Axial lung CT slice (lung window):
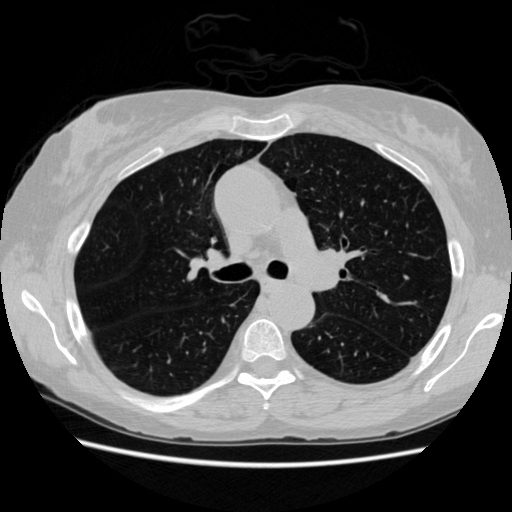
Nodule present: no